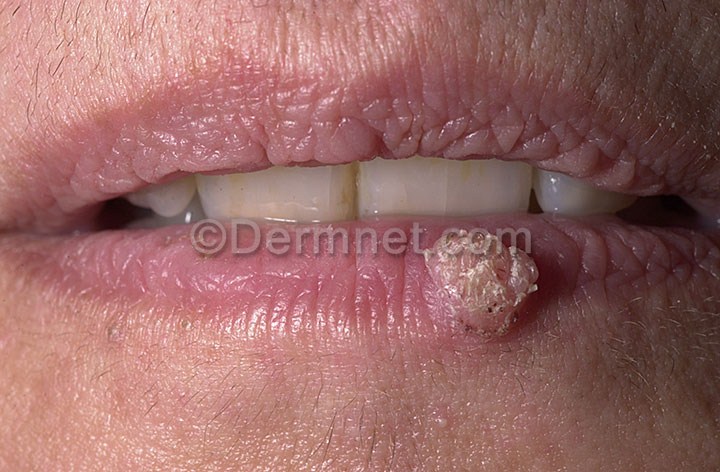
Disease: Warts Molluscum and other Viral Infections